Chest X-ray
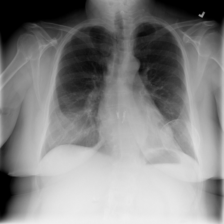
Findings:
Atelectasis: negative
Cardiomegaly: negative
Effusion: negative
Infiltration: negative
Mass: negative
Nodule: negative
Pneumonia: negative
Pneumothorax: negative
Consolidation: negative
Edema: negative
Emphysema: negative
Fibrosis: negative
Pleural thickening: negative
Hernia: negative